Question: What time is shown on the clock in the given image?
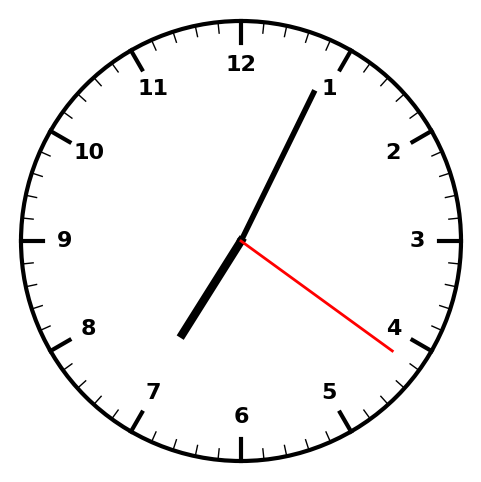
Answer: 07:04:21